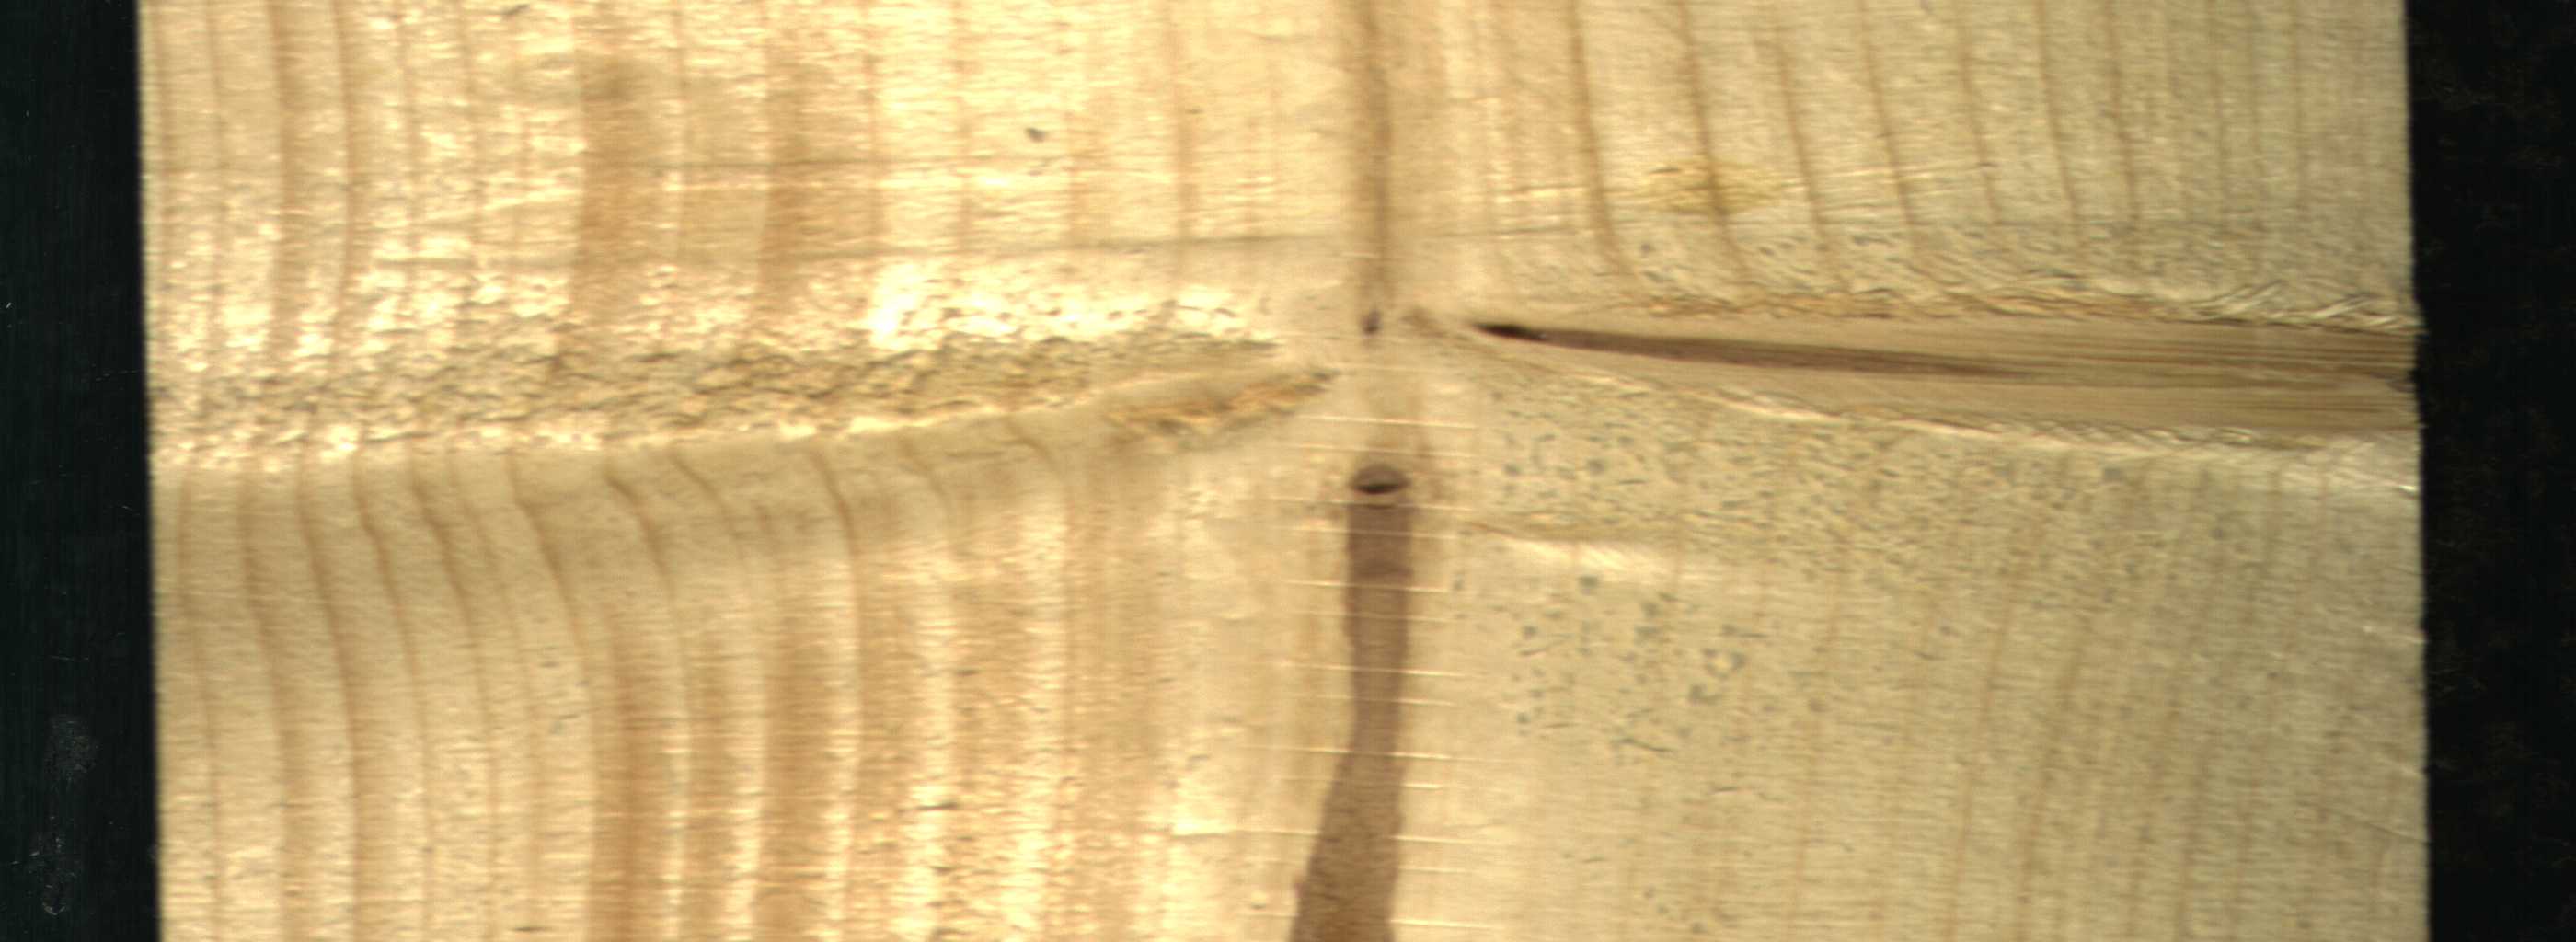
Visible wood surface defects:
Marrow
Dead_Knot
Live_Knot